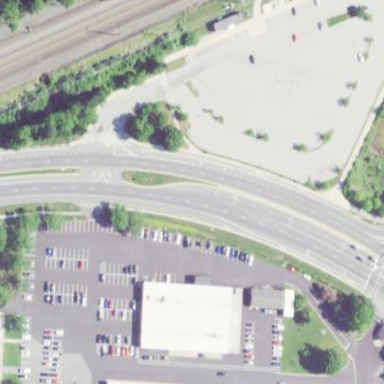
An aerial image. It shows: Parking area with surface parking designated for park and ride for the train.